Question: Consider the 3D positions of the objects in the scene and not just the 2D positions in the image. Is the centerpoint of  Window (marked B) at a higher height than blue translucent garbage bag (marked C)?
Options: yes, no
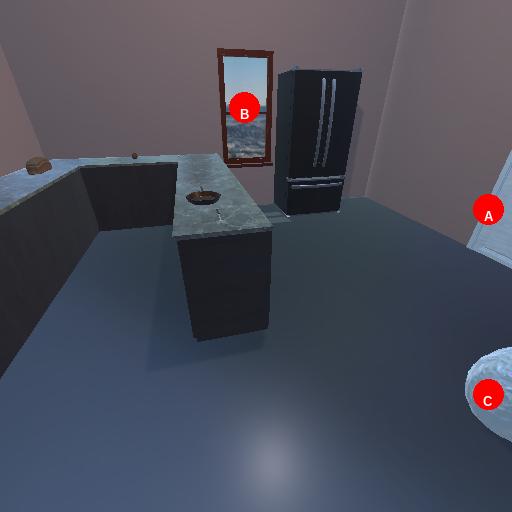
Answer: yes